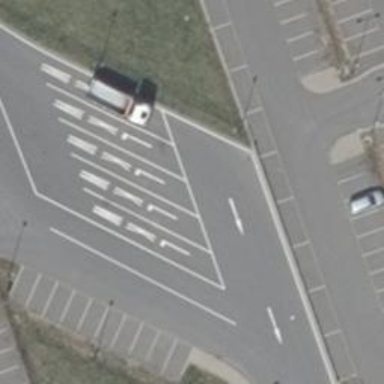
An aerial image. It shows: Asphalt parking aisle road for service vehicles.